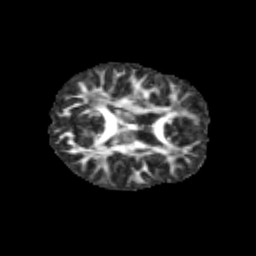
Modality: FA
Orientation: axial
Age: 9
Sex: female
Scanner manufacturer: siemens
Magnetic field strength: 3 T
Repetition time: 3.8 s
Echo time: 0.07 s